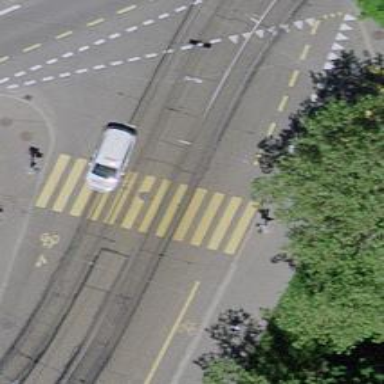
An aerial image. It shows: Tram crossing on the railway.